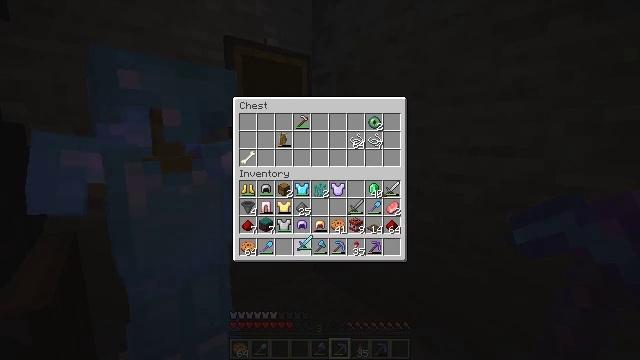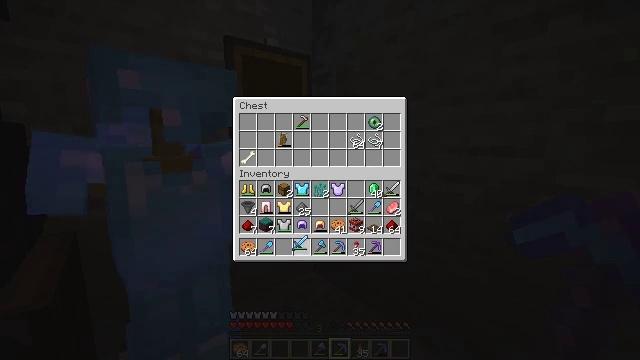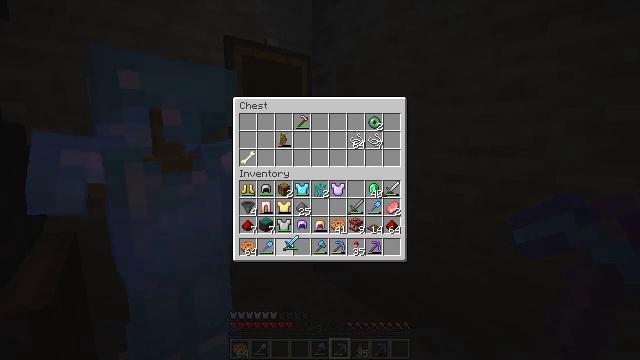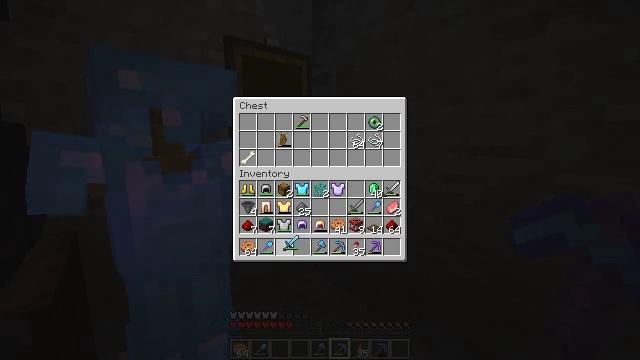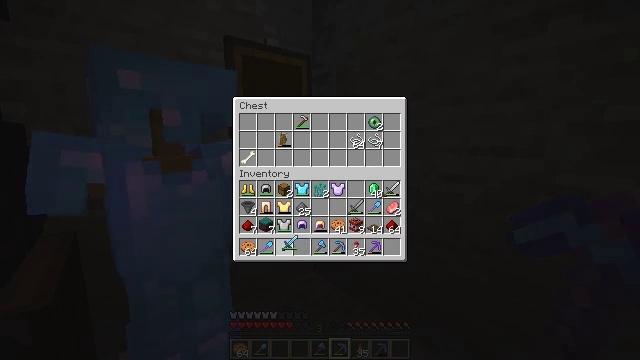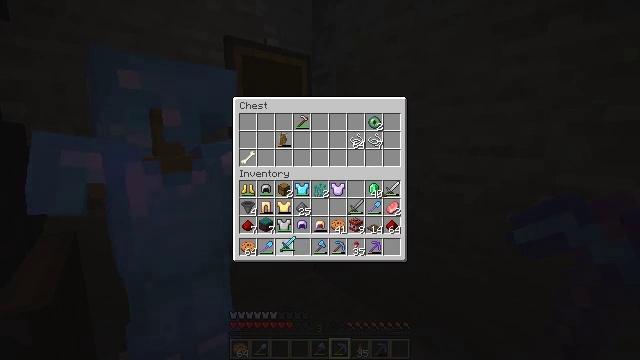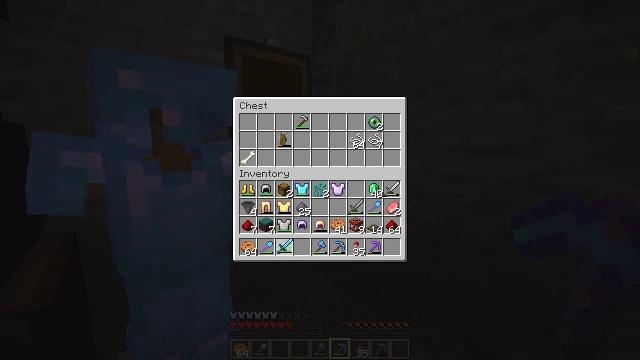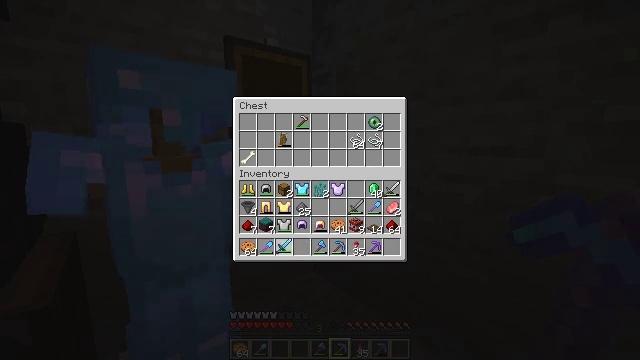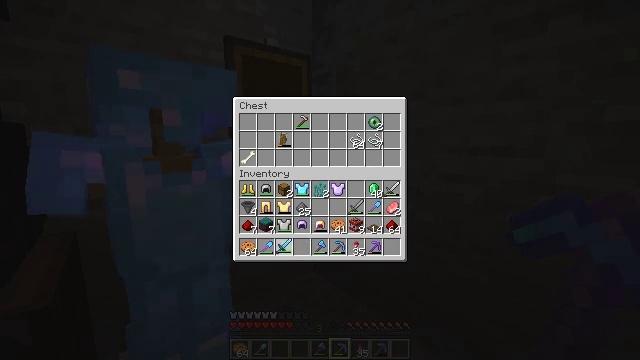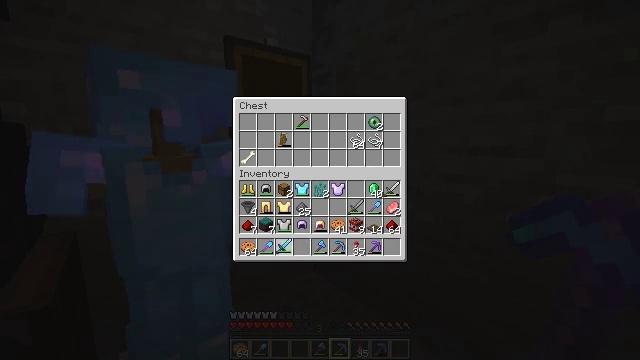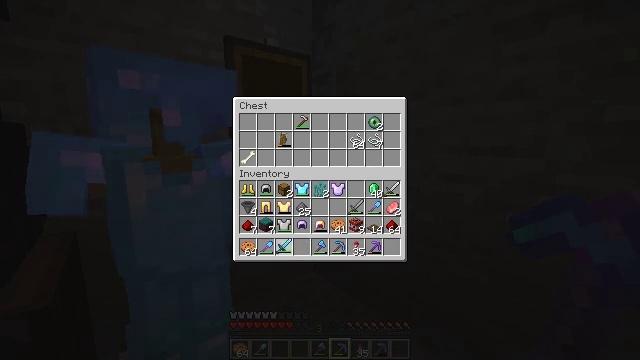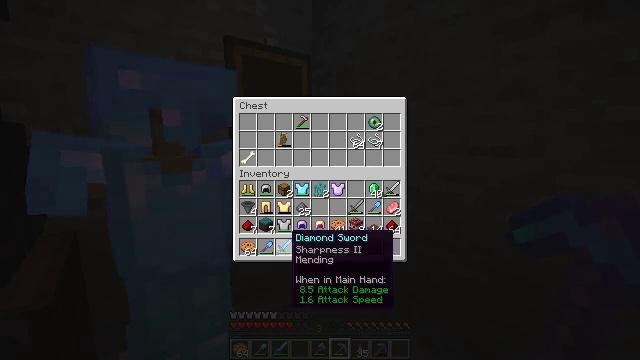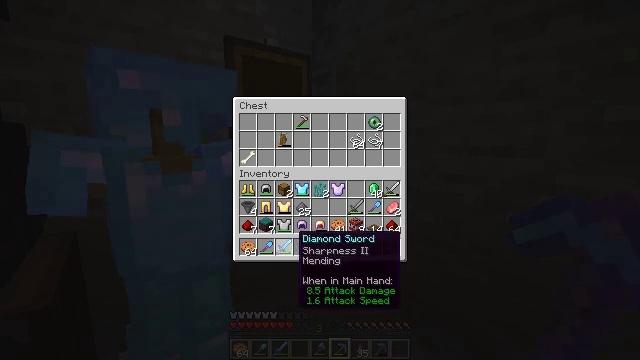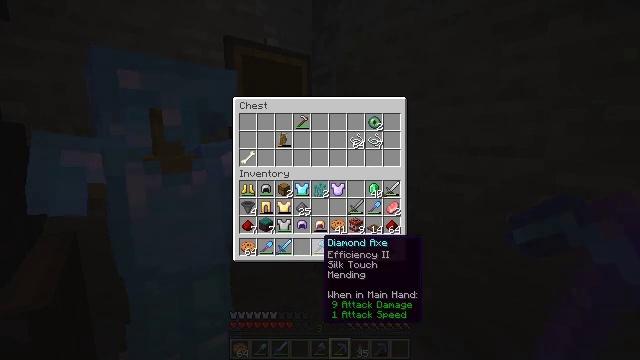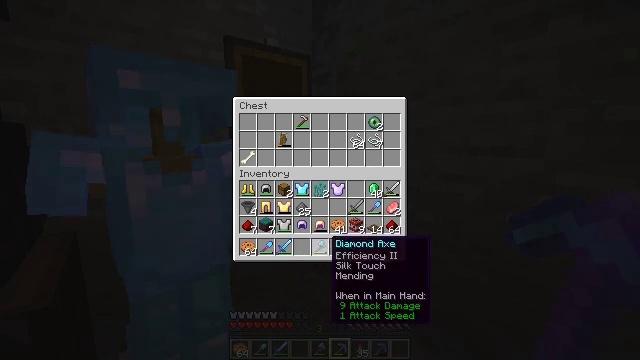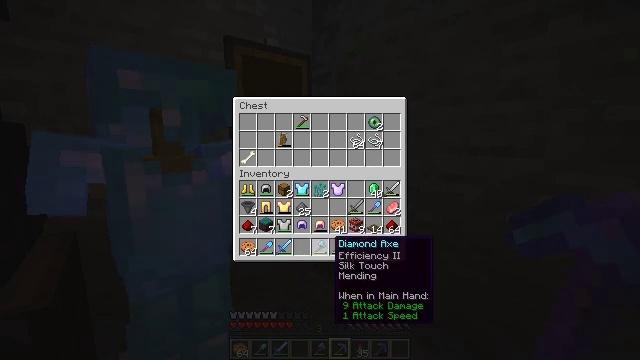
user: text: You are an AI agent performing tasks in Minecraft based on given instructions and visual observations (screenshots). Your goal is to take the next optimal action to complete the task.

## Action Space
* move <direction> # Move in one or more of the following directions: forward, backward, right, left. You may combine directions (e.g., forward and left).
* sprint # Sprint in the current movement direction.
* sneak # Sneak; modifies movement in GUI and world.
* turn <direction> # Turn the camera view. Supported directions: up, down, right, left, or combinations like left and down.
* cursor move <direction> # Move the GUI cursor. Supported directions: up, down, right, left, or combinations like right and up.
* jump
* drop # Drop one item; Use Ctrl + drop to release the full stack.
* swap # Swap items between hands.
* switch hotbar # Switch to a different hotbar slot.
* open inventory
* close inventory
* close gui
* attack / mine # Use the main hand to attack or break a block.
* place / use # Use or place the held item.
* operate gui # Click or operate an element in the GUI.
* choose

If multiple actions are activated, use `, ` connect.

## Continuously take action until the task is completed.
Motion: motion action
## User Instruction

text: Create a golden carrot using the crafting table.
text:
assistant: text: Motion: no_op
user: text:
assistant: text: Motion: turn left
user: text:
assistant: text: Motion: no_op
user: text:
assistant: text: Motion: no_op
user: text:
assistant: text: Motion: no_op
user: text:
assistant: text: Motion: no_op
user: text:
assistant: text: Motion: no_op
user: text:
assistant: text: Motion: no_op
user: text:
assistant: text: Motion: attack / mine
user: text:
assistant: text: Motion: attack / mine
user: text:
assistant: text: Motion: no_op
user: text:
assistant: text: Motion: turn right
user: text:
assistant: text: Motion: turn right
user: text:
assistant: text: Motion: turn right
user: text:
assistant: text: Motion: no_op
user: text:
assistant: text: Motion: no_op
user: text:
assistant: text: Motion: no_op
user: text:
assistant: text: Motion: no_op
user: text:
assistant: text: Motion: attack / mine
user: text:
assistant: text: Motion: attack / mine
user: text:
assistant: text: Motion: turn left, attack / mine
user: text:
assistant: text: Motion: no_op
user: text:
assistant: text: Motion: no_op
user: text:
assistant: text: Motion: no_op
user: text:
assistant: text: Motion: no_op
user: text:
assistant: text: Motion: no_op
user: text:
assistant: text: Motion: no_op
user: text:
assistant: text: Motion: no_op
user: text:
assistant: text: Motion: no_op
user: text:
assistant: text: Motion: attack / mine